Field crop: maize
Growth stage: 2
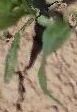
Species: maize